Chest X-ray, PA view. Patient: 32 years old, sex M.
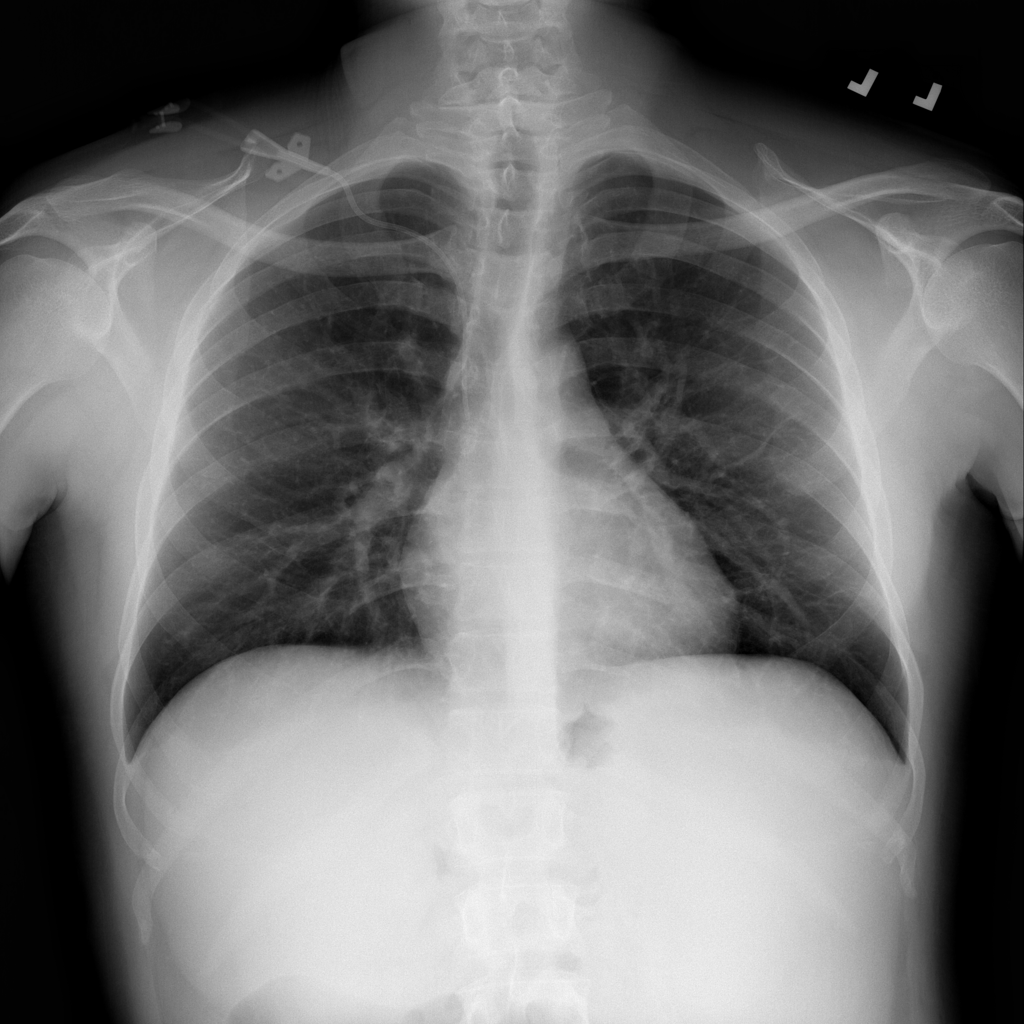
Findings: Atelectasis